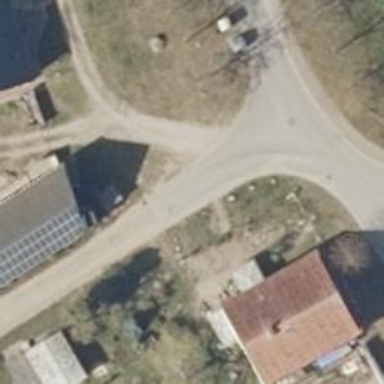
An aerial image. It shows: Residential road.